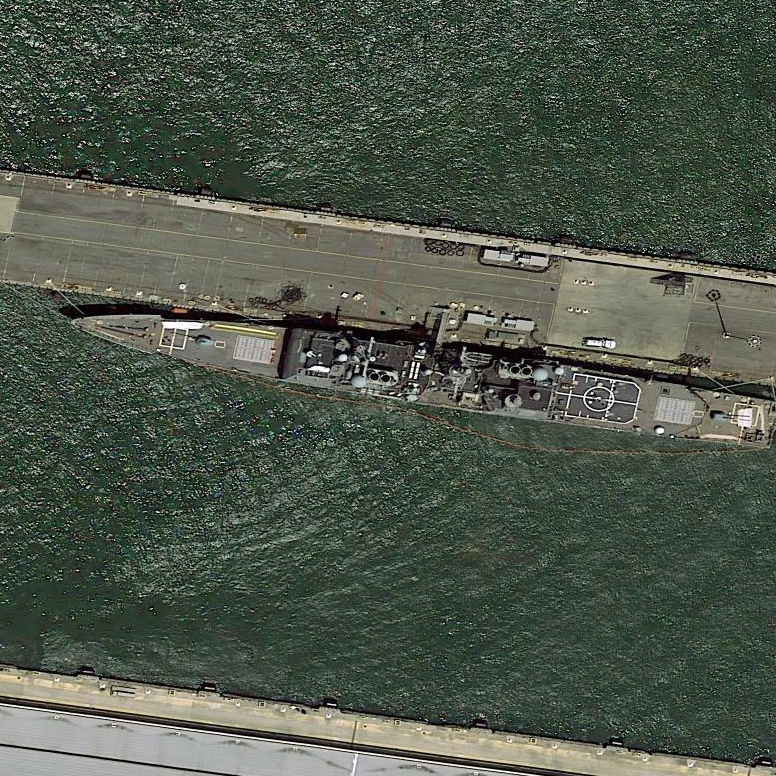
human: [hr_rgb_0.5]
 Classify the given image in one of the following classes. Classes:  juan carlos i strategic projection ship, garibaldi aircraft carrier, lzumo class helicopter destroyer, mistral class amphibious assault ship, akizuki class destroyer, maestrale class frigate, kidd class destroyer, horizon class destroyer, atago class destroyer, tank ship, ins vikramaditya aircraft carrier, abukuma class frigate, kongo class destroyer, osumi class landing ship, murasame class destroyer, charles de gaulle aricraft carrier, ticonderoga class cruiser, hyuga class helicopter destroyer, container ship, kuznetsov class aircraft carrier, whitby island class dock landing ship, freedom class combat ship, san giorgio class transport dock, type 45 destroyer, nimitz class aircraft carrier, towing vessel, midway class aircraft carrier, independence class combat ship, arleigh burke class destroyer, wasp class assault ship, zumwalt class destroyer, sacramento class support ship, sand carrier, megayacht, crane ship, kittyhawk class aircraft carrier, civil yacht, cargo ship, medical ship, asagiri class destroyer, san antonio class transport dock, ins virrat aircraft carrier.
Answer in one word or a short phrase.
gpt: Ticonderoga class cruiser